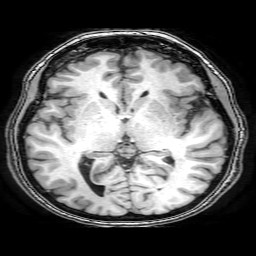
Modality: T1w
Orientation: coronal
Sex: female
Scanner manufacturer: philips
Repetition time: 0.008155 s
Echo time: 0.00373 s